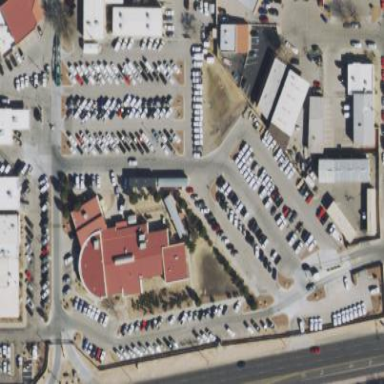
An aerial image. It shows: Parking area with surface.